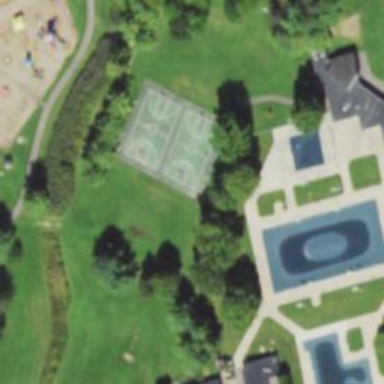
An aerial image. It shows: Basketball court on leisure land pitch.